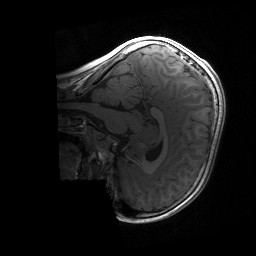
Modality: T1w
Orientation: sagittal
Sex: female
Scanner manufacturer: siemens
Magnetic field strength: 3 T
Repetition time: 1.9 s
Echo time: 0.00243 s